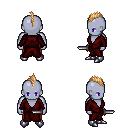
a pixel art fantasy rpg character, male body template, dark elf, purple skin, red robe, red pants, light blonde mohawk hairstyle, metal boots, dagger, four views (front, back, left, right), 2x2 character sprite sheet, small pixel art, hard edges, no anti-aliasing